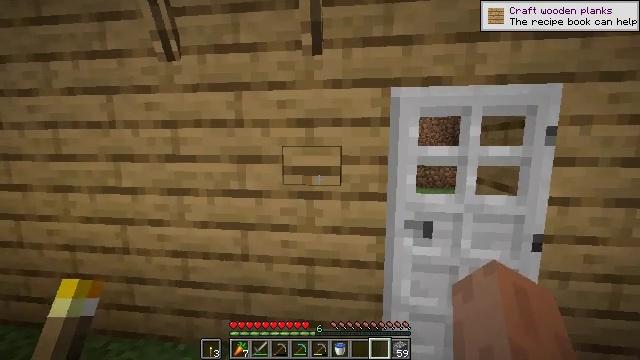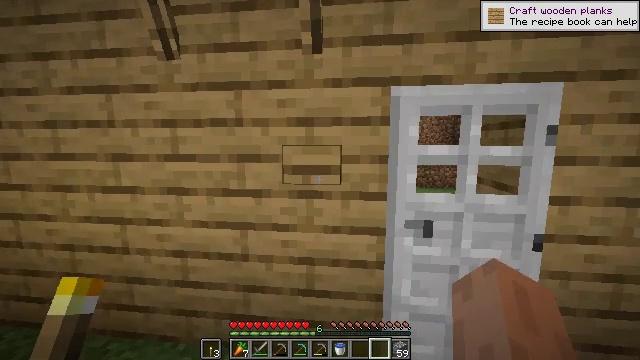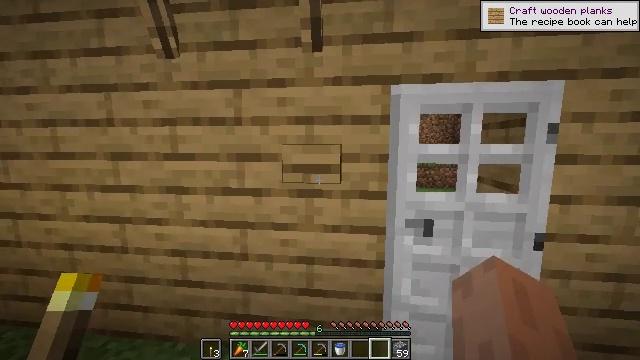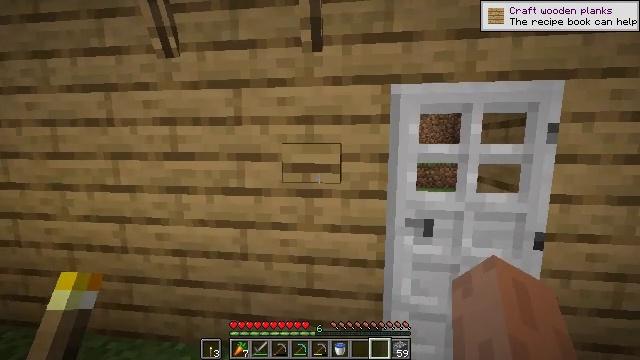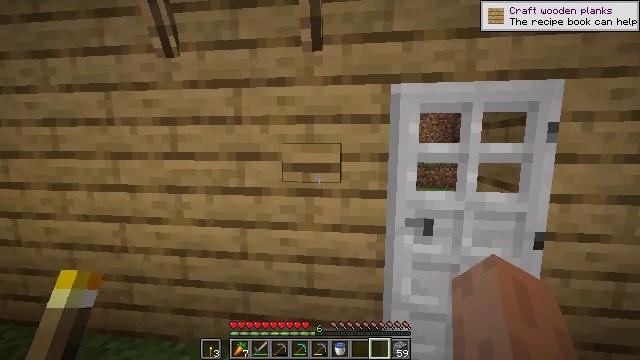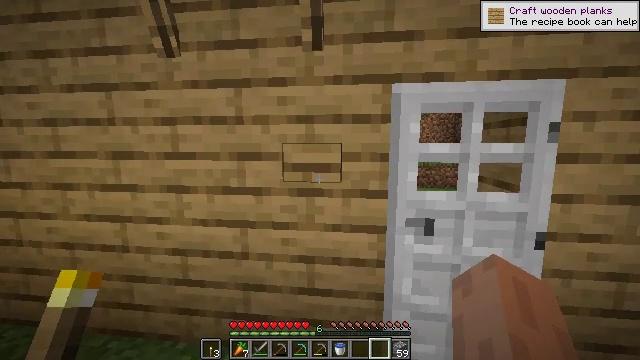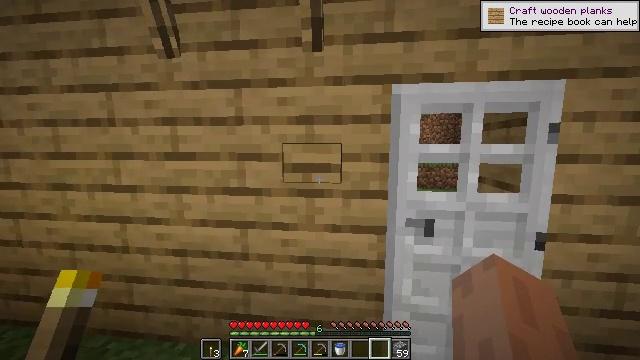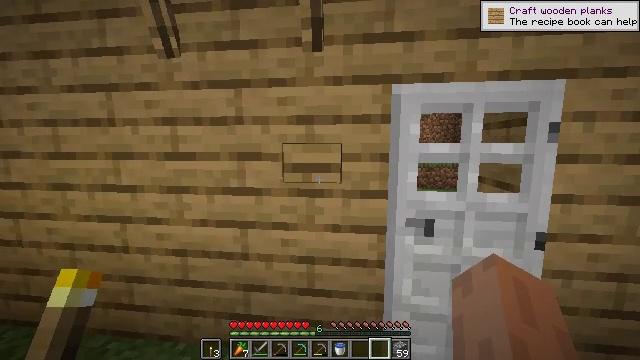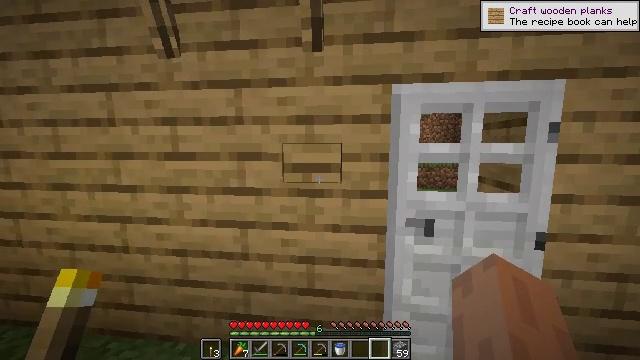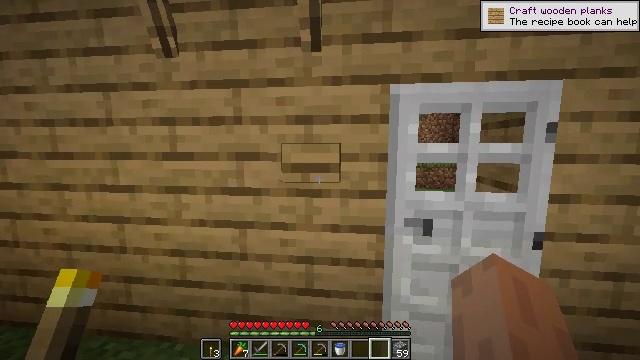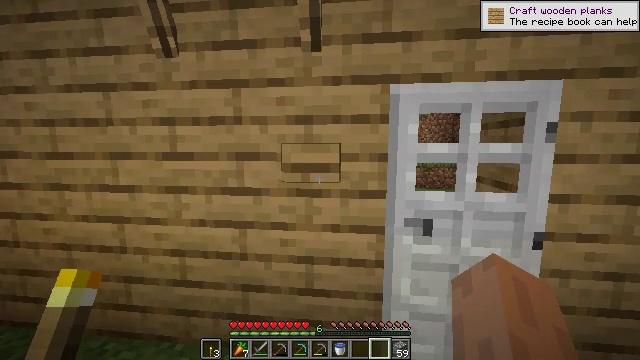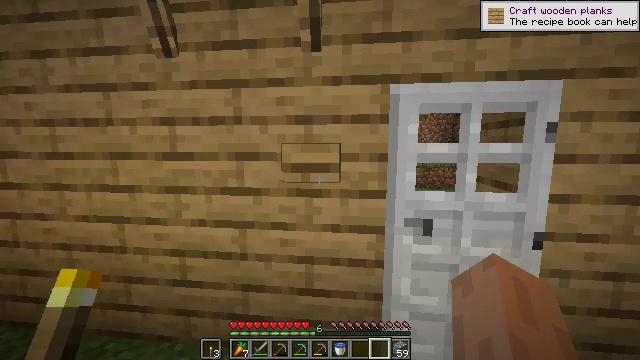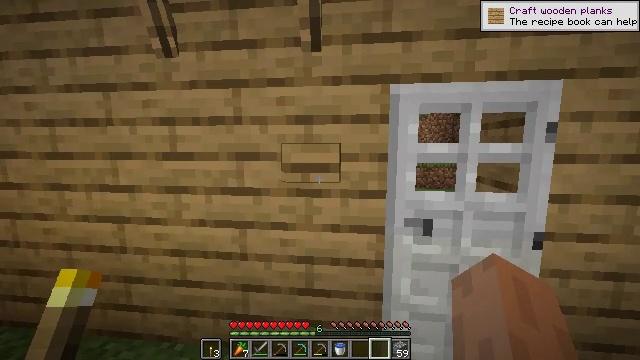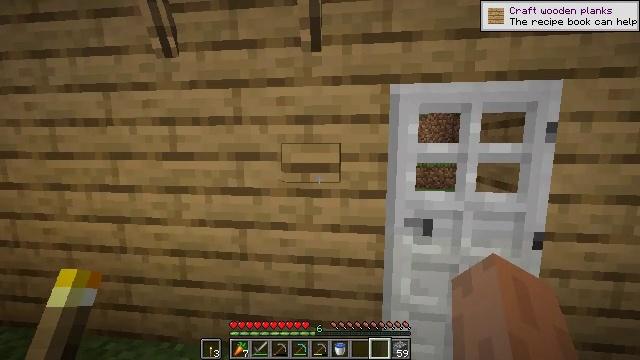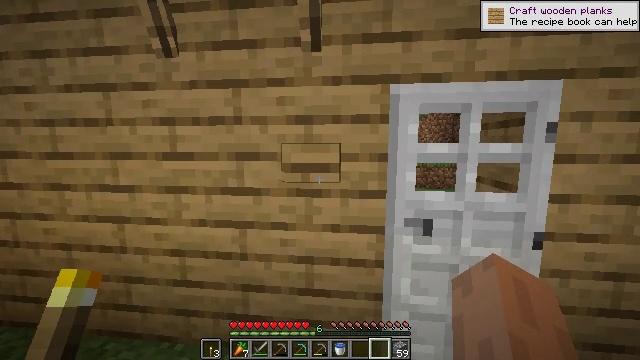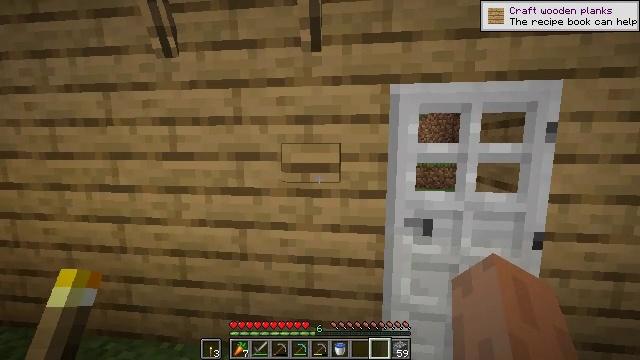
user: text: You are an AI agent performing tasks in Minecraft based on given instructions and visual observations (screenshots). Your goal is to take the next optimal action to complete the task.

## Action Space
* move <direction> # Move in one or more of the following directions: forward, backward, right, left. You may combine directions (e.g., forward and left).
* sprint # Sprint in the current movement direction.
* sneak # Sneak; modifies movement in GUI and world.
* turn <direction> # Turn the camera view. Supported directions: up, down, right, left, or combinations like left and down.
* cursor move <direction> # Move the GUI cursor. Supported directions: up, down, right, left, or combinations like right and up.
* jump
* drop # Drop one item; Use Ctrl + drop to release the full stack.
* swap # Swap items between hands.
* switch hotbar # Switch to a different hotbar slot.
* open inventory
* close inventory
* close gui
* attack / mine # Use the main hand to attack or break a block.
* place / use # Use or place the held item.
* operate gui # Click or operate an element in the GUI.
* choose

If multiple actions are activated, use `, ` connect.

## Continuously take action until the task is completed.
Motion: motion action
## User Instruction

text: Make a diamond sword at the crafting table.
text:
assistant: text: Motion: no_op
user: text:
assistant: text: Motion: no_op
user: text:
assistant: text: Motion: no_op
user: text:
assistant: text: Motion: no_op
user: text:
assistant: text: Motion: no_op
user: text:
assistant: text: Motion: no_op
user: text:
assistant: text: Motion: no_op
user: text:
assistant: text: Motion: no_op
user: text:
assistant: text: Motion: no_op
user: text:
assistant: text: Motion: no_op
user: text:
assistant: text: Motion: no_op
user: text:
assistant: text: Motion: no_op
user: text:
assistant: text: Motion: no_op
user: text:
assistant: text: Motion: no_op
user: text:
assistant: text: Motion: no_op
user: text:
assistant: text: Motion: no_op
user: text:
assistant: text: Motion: no_op
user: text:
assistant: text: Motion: no_op
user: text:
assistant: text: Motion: no_op
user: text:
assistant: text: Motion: no_op
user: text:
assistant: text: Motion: no_op
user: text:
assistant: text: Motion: no_op
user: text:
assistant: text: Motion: no_op
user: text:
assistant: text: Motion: no_op
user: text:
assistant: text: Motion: no_op
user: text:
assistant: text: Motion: no_op
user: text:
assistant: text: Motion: no_op
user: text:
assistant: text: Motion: no_op
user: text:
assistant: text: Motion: no_op
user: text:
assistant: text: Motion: no_op